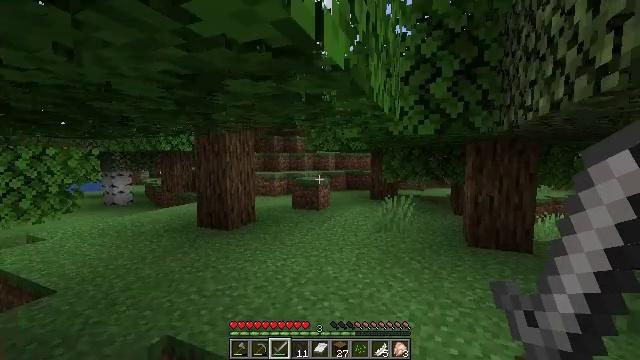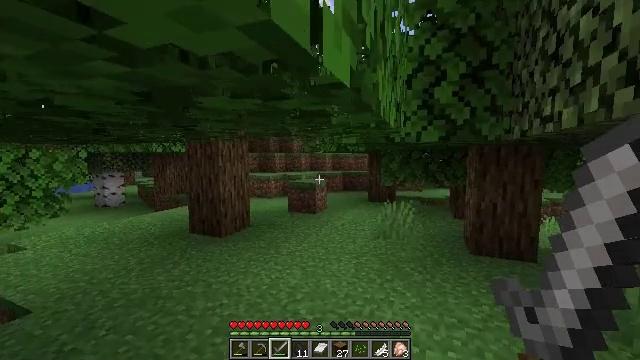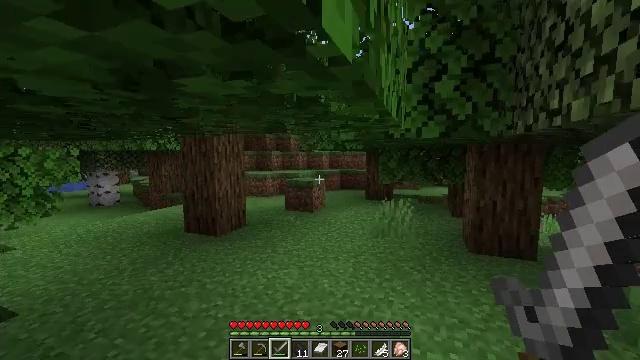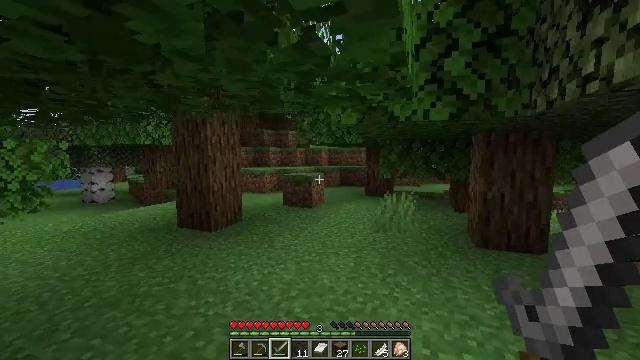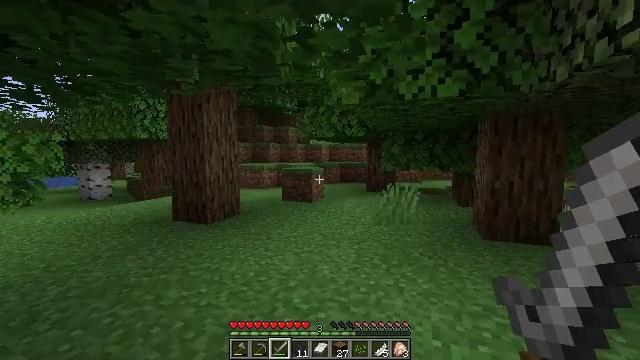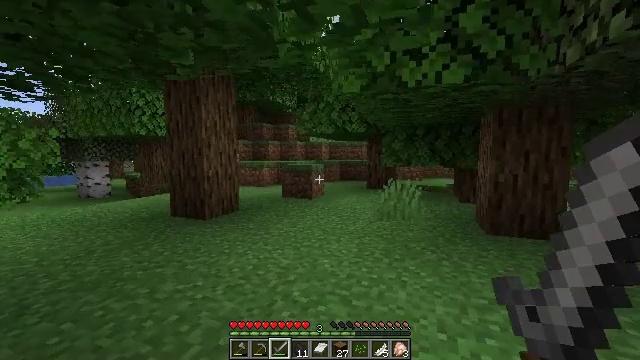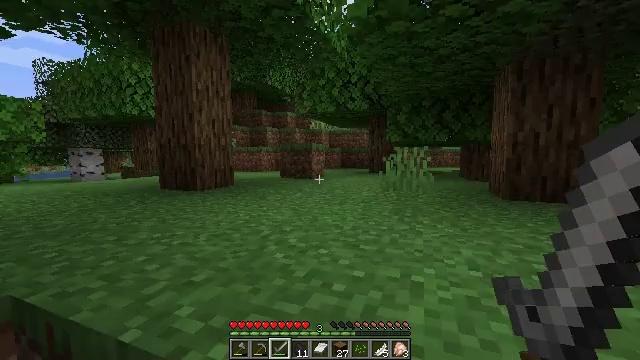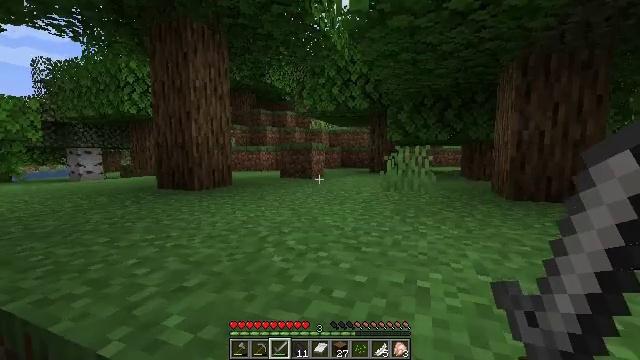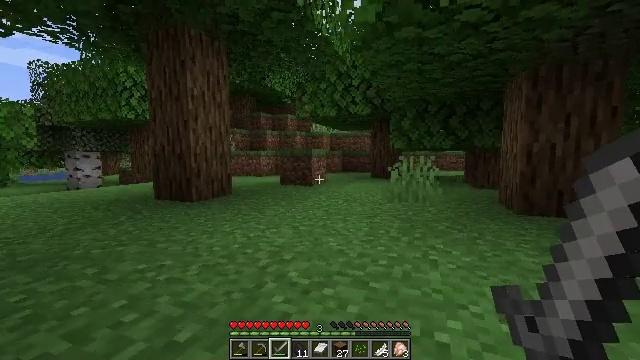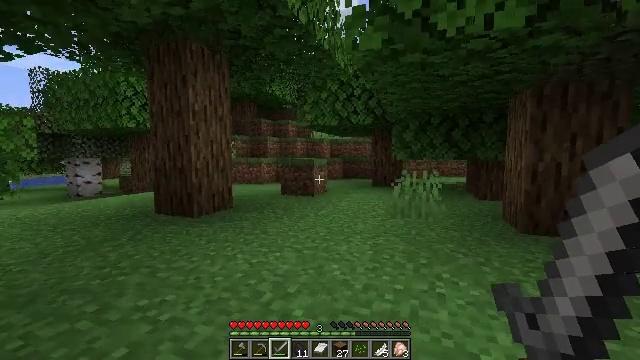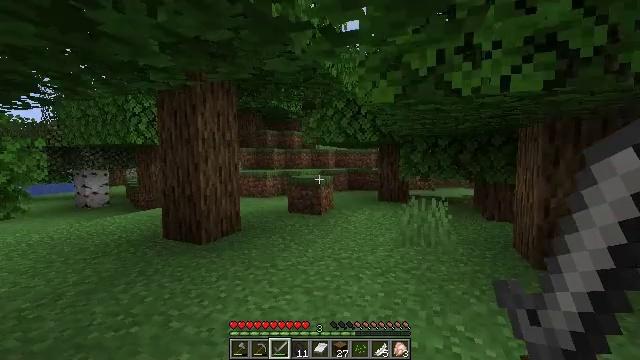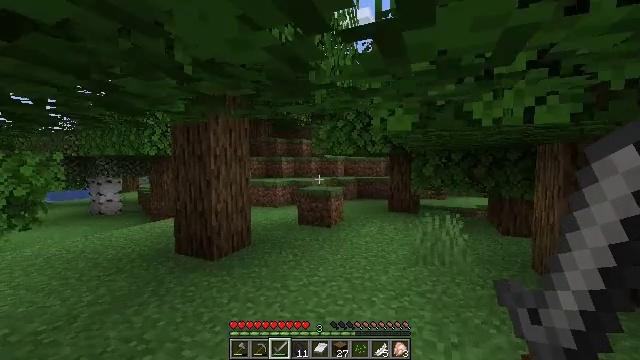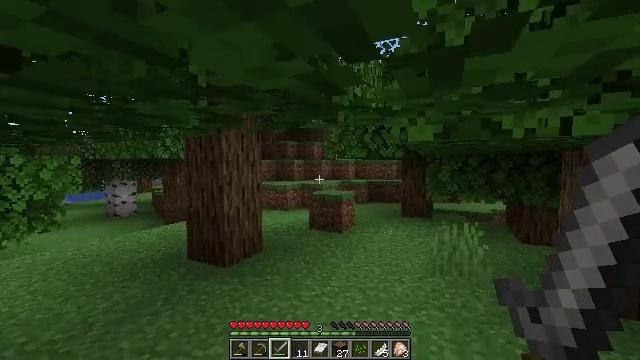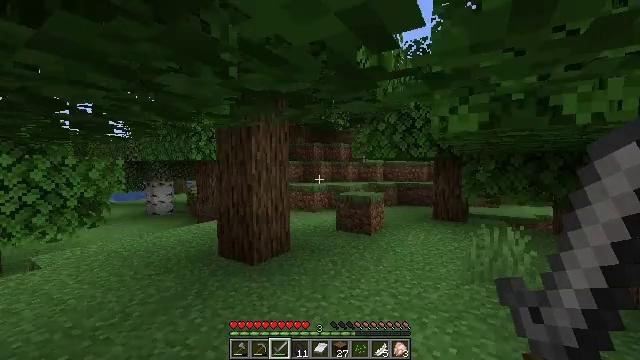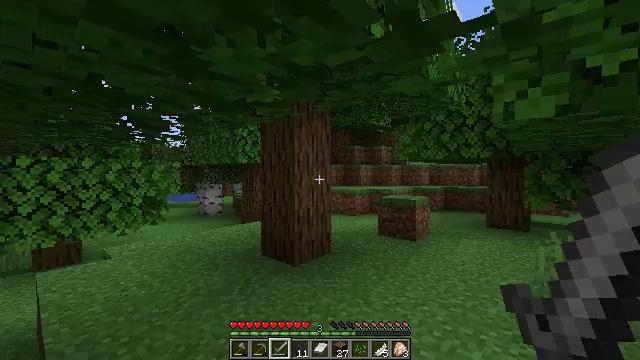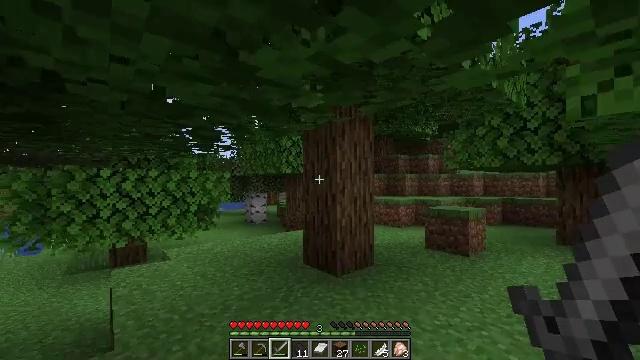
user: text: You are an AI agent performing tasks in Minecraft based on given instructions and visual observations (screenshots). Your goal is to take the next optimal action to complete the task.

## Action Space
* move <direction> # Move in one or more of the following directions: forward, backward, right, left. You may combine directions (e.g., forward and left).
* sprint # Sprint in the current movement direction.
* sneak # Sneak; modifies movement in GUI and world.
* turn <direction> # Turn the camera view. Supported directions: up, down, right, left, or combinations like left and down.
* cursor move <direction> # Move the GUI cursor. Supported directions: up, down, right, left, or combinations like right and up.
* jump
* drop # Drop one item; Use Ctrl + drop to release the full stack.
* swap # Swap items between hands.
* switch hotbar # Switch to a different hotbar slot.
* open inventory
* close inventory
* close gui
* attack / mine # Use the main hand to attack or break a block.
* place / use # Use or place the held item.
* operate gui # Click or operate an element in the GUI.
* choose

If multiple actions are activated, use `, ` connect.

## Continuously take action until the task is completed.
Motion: motion action
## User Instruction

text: Recycle the fletching table.
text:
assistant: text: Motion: move forward
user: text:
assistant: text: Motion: move forward
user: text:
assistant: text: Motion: move forward
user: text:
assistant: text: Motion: move forward
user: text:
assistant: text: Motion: move forward
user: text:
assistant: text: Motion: move forward
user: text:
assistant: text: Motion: move forward, jump
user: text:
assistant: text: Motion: move forward, jump
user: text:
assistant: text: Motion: move forward, jump
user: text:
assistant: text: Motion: move forward
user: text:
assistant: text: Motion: move forward, turn left
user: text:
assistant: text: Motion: move forward, turn left
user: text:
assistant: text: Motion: move forward, turn left
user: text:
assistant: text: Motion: move forward, turn left and up
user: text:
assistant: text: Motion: move forward, turn left and up
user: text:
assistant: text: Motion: move forward, turn left and up
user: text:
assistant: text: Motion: move forward, turn left
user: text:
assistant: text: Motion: move forward
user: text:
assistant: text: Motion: move forward
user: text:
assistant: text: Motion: move forward
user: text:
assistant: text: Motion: move forward
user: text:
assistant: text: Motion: move forward
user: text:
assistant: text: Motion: move forward
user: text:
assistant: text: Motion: move forward
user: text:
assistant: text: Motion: move forward
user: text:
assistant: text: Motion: move forward
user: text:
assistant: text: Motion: move forward
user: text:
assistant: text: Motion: move forward, sprint
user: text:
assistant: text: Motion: move forward, sprint
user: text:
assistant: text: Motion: move forward, sprint